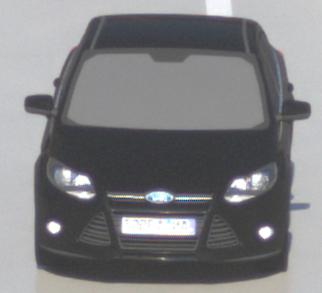
Make: Ford
Model: Focus 1.6 Ti-VCT
Detailed model: Focus (III)
Model produced from: 2011/09
Model produced until: 2014/09
Doors: 5
Color: black
Road condition: wet road
Daytime: morning or afternoon
Contrast: high contrast